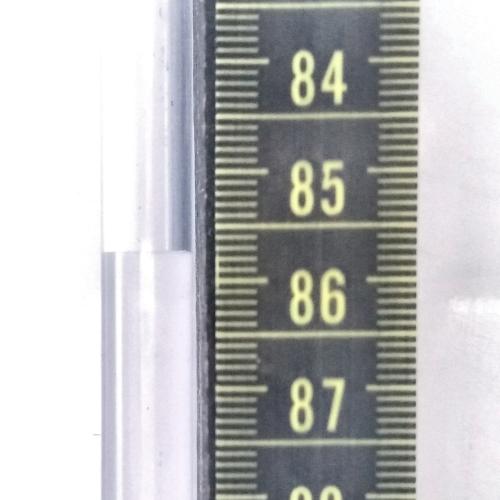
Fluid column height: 85.7 cm